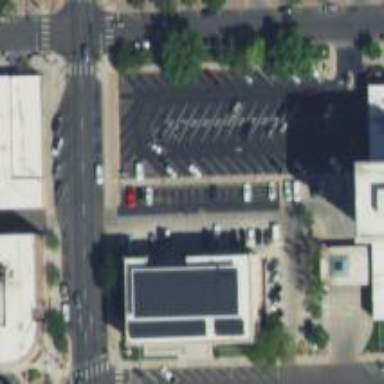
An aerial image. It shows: Parking space.